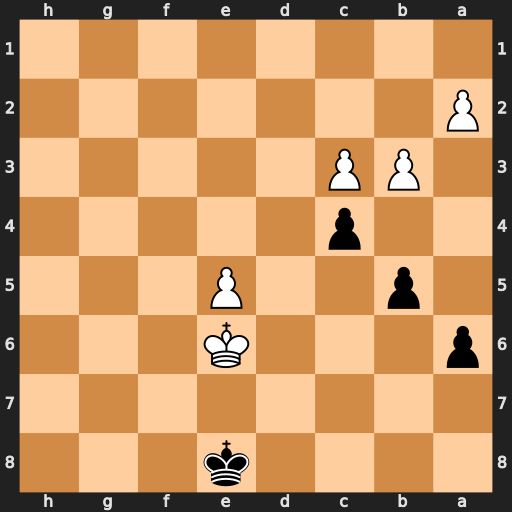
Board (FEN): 4k3/8/p3K3/1p2P3/2p5/1PP5/P7/8
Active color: b
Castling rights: -
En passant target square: -
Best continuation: b4 cxb4 c3